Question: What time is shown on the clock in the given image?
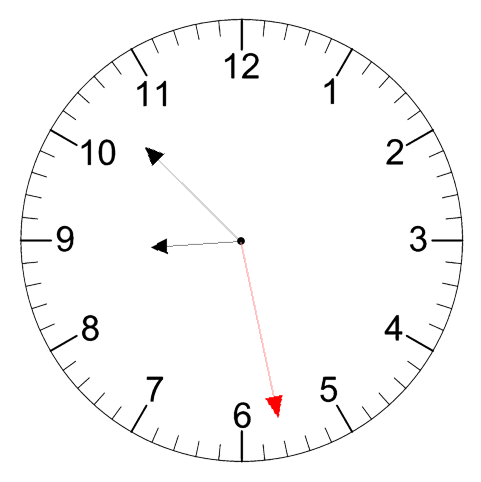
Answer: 08:52:28